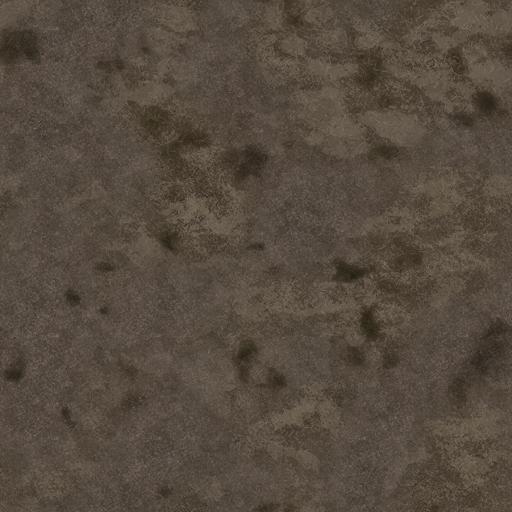
Tags: dirt dirty ground sand